Question: My Rmagic gem stopped working. So i am attempting to re-install everything to get it working again.
The steps I have done so far.
'''
ImageMagick-6.6.7-0-Q16-windows-dll.exe
ImageMagick-6.8.9-8-Q16-x64-dll.exe
ImageMagick-6.8.9-9-Q16-x64-dll.exe
'''
'''
"C:\RailsInstaller\ImageMagick"
'''

'''
set CPATH=C:/RailsInstaller/ImageMagick/include
set LIBRARY_PATH=C:/RailsInstaller/ImageMagick/lib
'''
gem install rmagick
'''
C:\Sites\website>gem install rmagick
Temporarily enhancing PATH to include DevKit...
Building native extensions. This could take a while...
ERROR: Error installing rmagick:
ERROR: Failed to build gem native extension.
C:/RailsInstaller/Ruby2.0.0/bin/ruby.exe extconf.rb
checking for Ruby version >= 1.8.5... yes
checking for stdint.h... *** extconf.rb failed ***
Could not create Makefile due to some reason, probably lack of necessary
libraries and/or headers. Check the mkmf.log file for more details. You may
need configuration options.
C:/RailsInstaller/Ruby2.0.0/lib/ruby/2.0.0/mkmf.rb:431:in 'try_do': The compiler failed to generate an executable file. (RuntimeError)
You have to install development tools first.
from C:/RailsInstaller/Ruby2.0.0/lib/ruby/2.0.0/mkmf.rb:562:in 'try_cpp'
from C:/RailsInstaller/Ruby2.0.0/lib/ruby/2.0.0/mkmf.rb:1041:in 'block in have_header'
from C:/RailsInstaller/Ruby2.0.0/lib/ruby/2.0.0/mkmf.rb:892:in 'block in checking_for'
from C:/RailsInstaller/Ruby2.0.0/lib/ruby/2.0.0/mkmf.rb:337:in 'block (2 levels) in postpone'
from C:/RailsInstaller/Ruby2.0.0/lib/ruby/2.0.0/mkmf.rb:307:in 'open'
from C:/RailsInstaller/Ruby2.0.0/lib/ruby/2.0.0/mkmf.rb:337:in 'block in postpone'
from C:/RailsInstaller/Ruby2.0.0/lib/ruby/2.0.0/mkmf.rb:307:in 'open'
from C:/RailsInstaller/Ruby2.0.0/lib/ruby/2.0.0/mkmf.rb:333:in 'postpone'
from C:/RailsInstaller/Ruby2.0.0/lib/ruby/2.0.0/mkmf.rb:891:in 'checking_for'
from C:/RailsInstaller/Ruby2.0.0/lib/ruby/2.0.0/mkmf.rb:1040:in 'have_header'
from extconf.rb:186:in '<main>'
'''
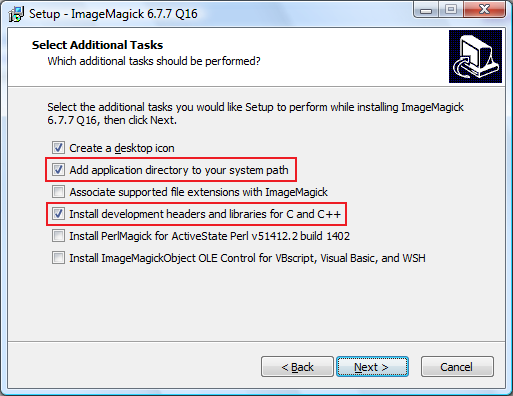
Answer: after re-installing and trying the following version worked for me
'''
Ruby 1.9.3
ImageMagic 6.6.7-0 Q15
'''
I also ran this command which installed rmagic successfully
'''
gem install rmagick --platform=ruby -- --with-opt-dir=C:\RailsInstaller\ImageMagick
'''